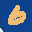
Label: 6